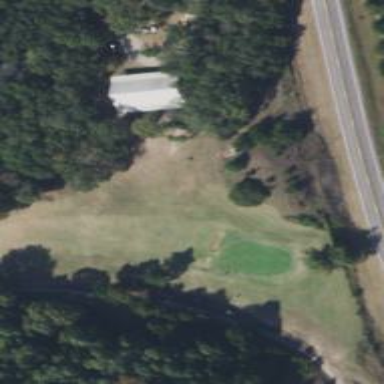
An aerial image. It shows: Golf hole.